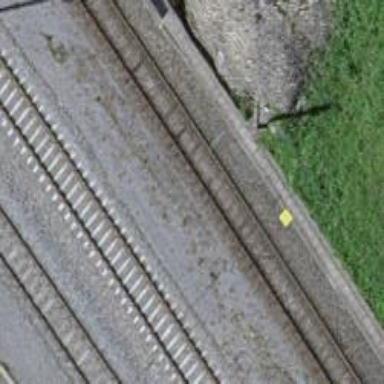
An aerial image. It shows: Railway track with contact lines for electrification.